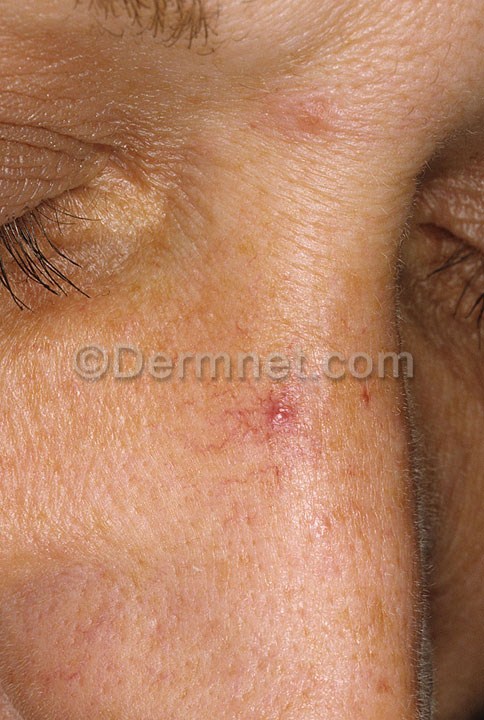
Disease: Vascular Tumors